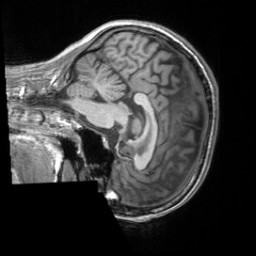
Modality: T1w
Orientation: sagittal